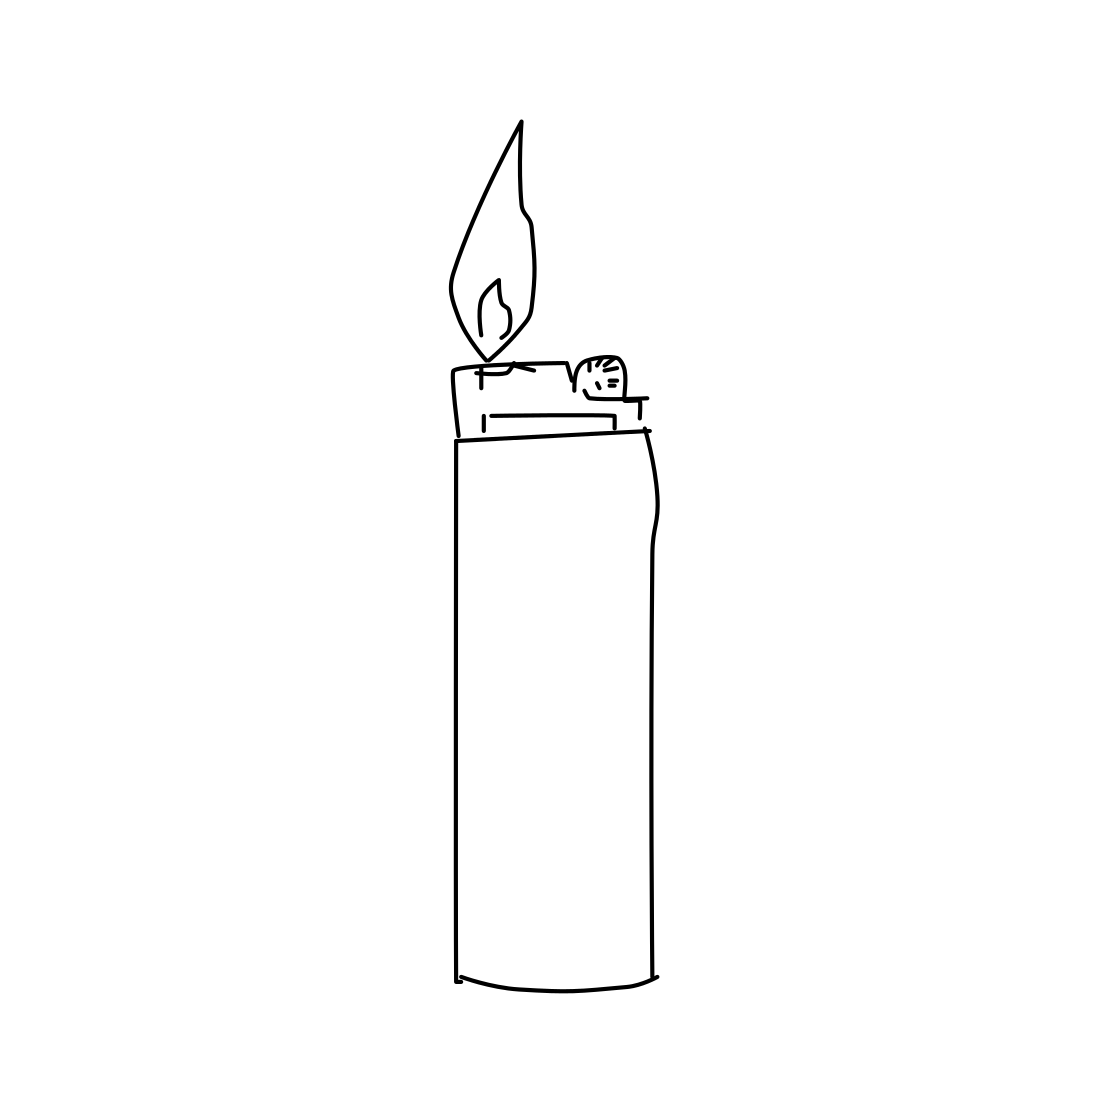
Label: lighter